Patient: sex M, age 64
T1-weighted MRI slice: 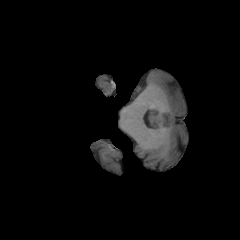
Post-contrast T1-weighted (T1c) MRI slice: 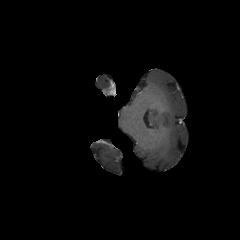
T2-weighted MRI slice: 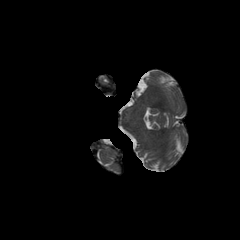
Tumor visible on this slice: no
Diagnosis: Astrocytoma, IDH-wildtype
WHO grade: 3